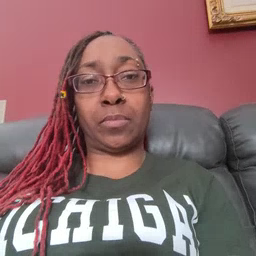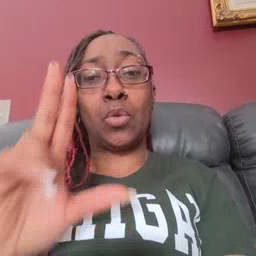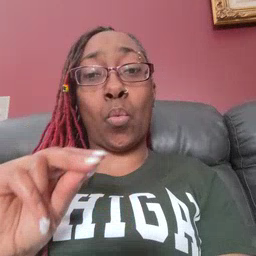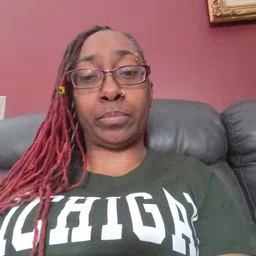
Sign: no